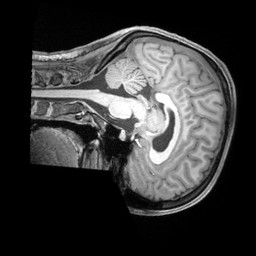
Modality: T1w
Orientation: sagittal
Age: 22
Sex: female
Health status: ill
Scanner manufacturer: siemens
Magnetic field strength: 3 T
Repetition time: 2.2 s
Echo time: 0.00218 s